Field crop: tomato
Growth stage: 2
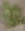
Species: solanum